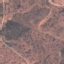
Label: HerbaceousVegetation